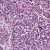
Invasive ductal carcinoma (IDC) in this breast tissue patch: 1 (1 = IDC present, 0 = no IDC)